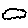
Label: cloud